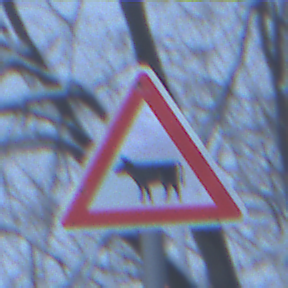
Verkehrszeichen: ViehtriebRechts
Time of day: Midday
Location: Outdoor (Nature)
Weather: Overcast
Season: Winter
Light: Natural